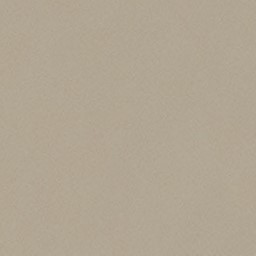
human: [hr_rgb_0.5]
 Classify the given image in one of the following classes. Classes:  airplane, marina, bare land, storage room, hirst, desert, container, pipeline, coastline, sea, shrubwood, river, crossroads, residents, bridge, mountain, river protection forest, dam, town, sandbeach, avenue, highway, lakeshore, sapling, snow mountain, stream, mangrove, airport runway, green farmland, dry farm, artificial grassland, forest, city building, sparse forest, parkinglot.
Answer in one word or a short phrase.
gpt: desert